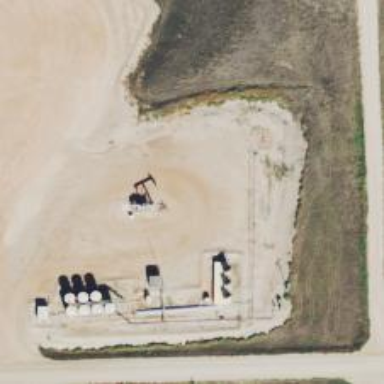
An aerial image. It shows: Petroleum well.